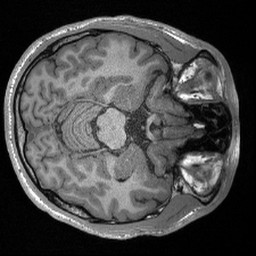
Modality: T1w
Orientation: axial
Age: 27
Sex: male